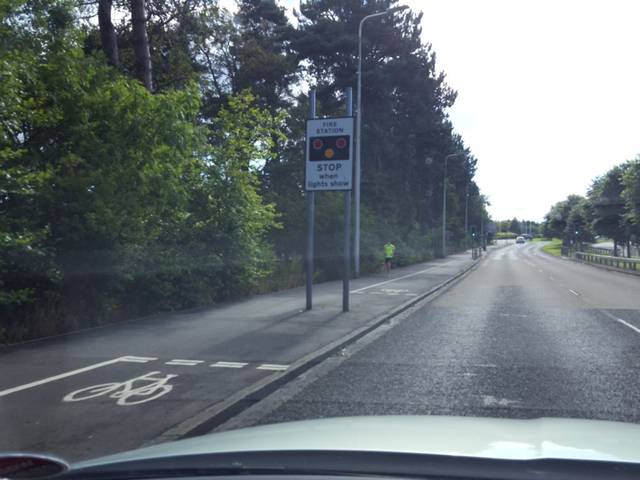
Region: United Kingdom
Coordinates: 56.052, -3.433